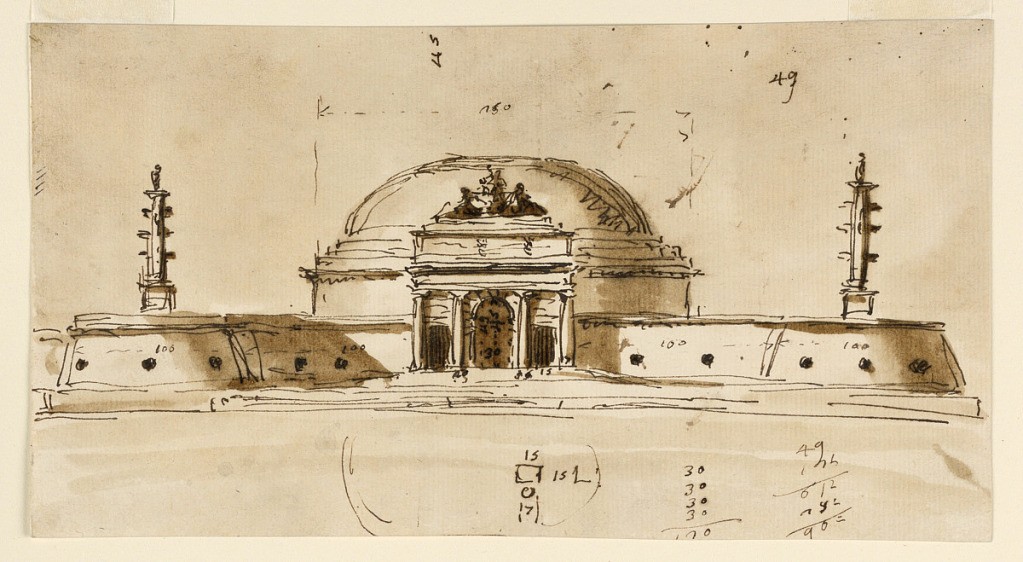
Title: Elevation of a Memorial Structure
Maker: Giuseppe Barberi, Italian, 1746–1809
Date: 1790-1800
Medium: Pen and brown ink, brush and brown wash on paper
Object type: Drawing
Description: A doorway of Doric order and with doors of Paladian order leads into a Pantheon-like building. Laterally redoubts project obliquely. Rostral columns wit hstatues on top stand in the center of the segments. Measurements are indicated. Accounts.